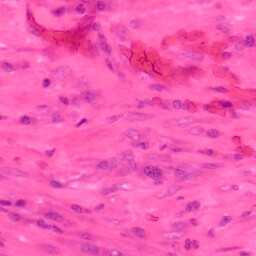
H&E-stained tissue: Colon